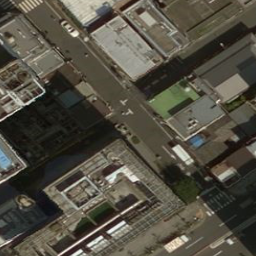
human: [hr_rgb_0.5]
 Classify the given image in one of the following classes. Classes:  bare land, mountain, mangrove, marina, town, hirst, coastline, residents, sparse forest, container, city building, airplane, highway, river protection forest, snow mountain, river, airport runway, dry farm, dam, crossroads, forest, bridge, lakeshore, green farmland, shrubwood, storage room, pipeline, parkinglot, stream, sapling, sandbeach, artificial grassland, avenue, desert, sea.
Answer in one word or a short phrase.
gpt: city building